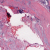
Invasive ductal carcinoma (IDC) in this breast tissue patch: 1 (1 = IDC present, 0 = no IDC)